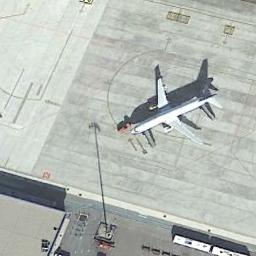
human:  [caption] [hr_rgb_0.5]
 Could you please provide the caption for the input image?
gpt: There is an airplane parked on the runway .

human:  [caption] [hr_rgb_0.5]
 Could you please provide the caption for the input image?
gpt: An airplane was on the airport beside the building .

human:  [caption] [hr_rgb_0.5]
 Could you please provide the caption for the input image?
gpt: A plane parked on the open area with some yellow marks .

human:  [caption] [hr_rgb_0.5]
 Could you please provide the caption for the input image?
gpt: A white aircraft was parked on the ground .

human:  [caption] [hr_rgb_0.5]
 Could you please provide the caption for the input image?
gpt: A plane is in the parking lot next to the building .